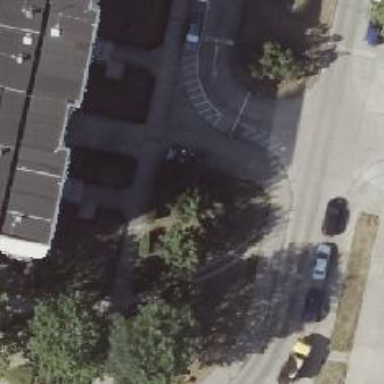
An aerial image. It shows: Footway with concrete surface.